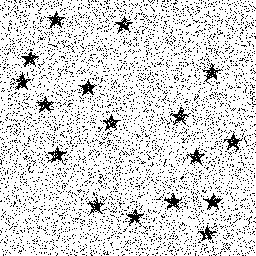
Squares: 0
Triangles: 0
Stars: 17
Total shapes: 17